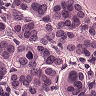
Metastatic tissue present: yes